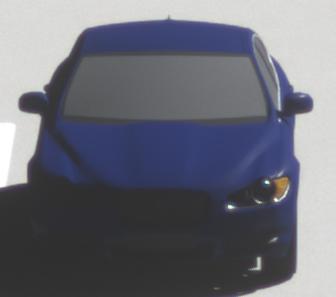
Make: Jaguar
Model: XF 3.0 V6
Detailed model: XF (X250) Limousine
Model produced from: 2010/02
Model produced until: 2010/10
Doors: 4
Color: blue
Road condition: dry road
Daytime: morning or afternoon
Contrast: high contrast